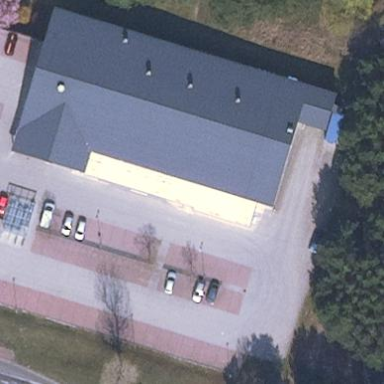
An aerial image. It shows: Retail building housing supermarket.